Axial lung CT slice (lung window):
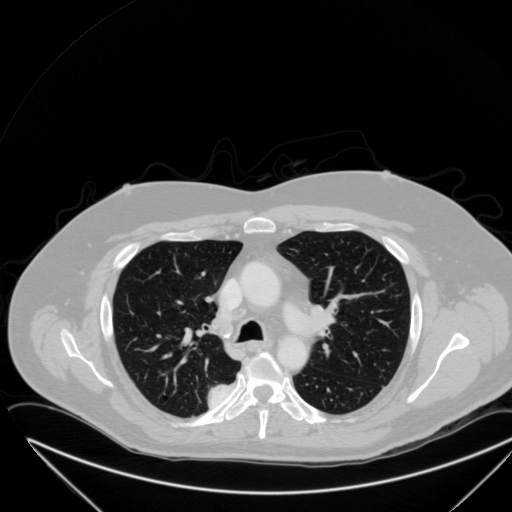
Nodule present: yes
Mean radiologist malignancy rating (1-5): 4